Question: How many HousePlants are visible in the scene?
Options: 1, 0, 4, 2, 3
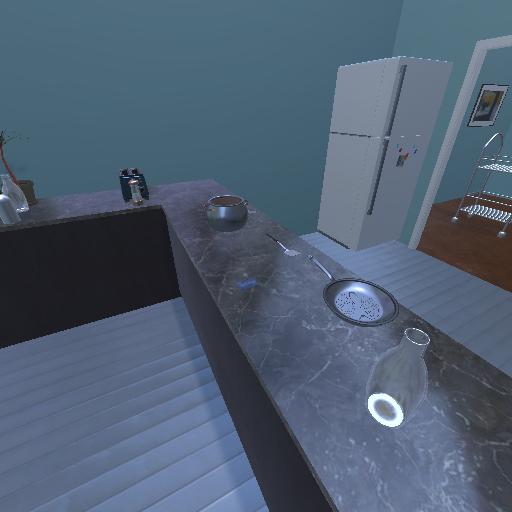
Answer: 1